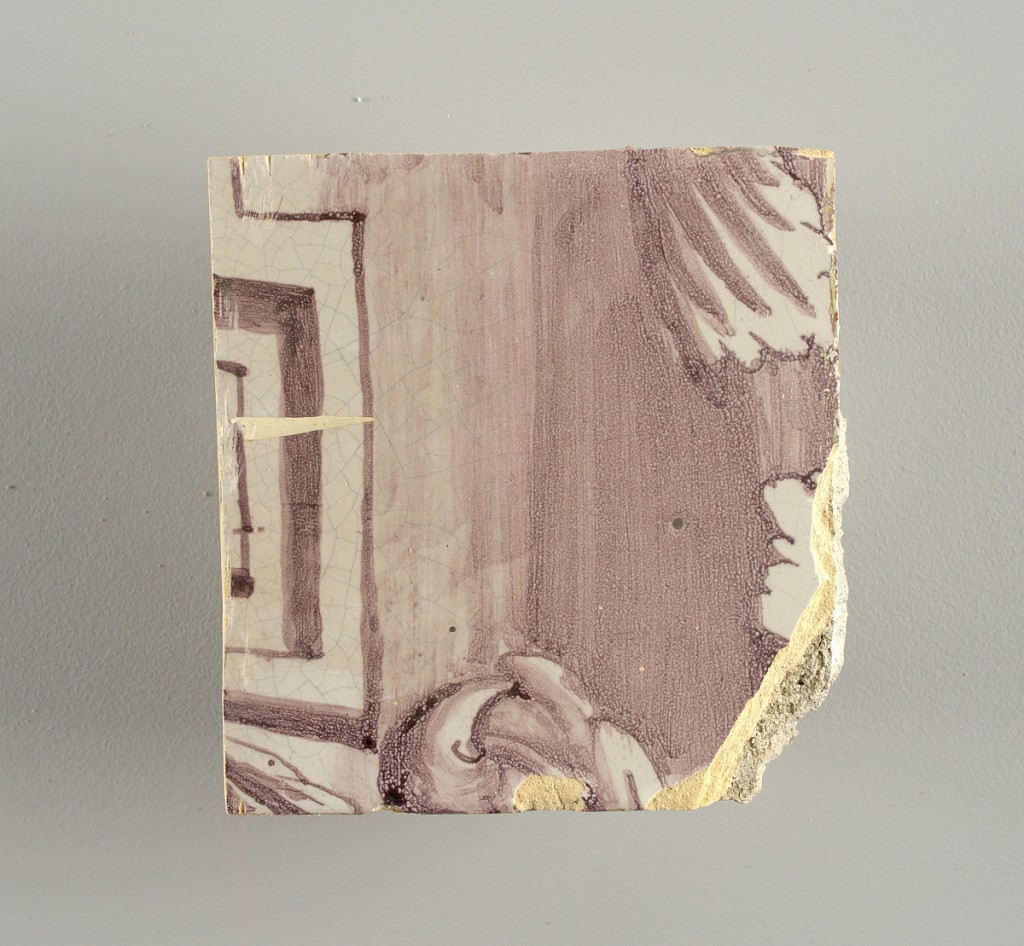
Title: Wall facing
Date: ca. 1725
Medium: Tin-glazed earthenware, underglaze
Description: Horizontal rectangle.  Thirty-seven tiles wide and twenty-one high with opening for door or window nineteen and one-half tiles high and twelve wide.  To left and right of opening, centered canopy above. Left, woman representing Hope, right, a sculputure urn.  Centered above opening, a mascaron.  Arabesque design of foliage.